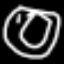
Label: donut